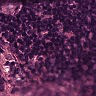
Metastatic tissue present: yes